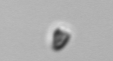
Label: Pyramimonas